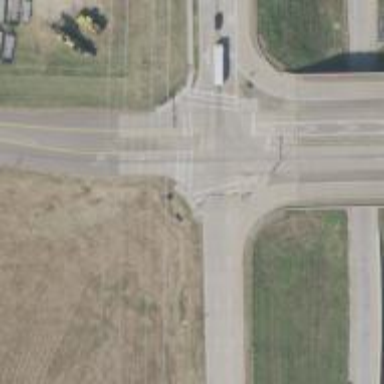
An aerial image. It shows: Secondary link road.